Field crop: tomato
Growth stage: 1
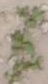
Species: portulaca